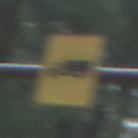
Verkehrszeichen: KFZZulaessigeGesamtmasse3Komma5TOhnePfeilsymbol
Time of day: SunriseSunset
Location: Outdoor (Nature)
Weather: NotSpecified
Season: Autumn
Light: Natural